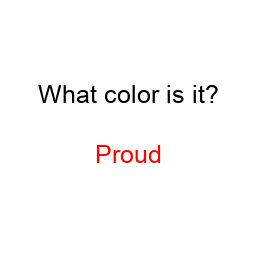
Color: red
Background color: white
Question text color: black